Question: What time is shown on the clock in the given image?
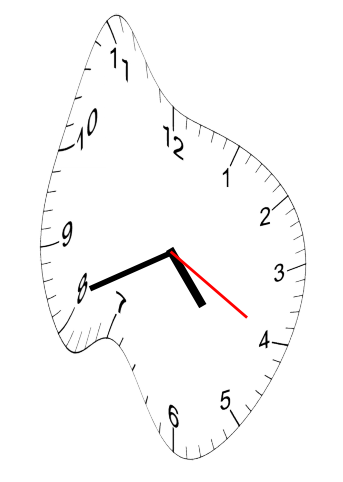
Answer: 04:41:20